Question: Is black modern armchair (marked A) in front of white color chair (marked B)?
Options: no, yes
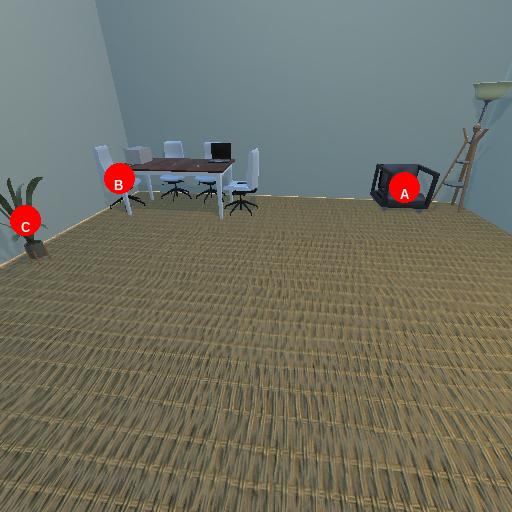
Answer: no